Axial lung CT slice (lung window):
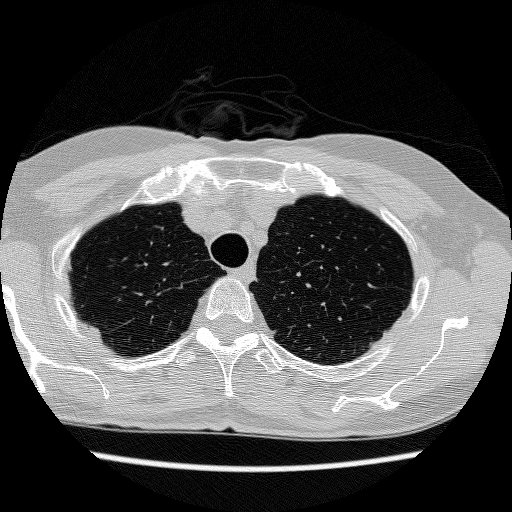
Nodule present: no